Question: I'm getting the following error when trying to call '.create()' on a model from a Sails.js controller.

'''
module.exports = {
connection: 'mainDatabase',
tableName: 'TemperatureReading',
attributes: {
id: {
columnName: 'id',
type: 'integer',
minLength: 1,
primaryKey: true,
unique: true
},
deviceId: {
columnName: 'deviceId',
type: 'integer',
minLength: 1,
},
temperatureReading: {
columnName: 'temperatureReading',
type: 'string',
max: 150,
required: true
},
dateRecorded: {
columnName: 'dateRecorded',
type: 'string',
},
}
};
'''
'''
module.exports.routes = {
'get /enterSensorReading': 'MainController.getSensorReading'
};
'''
'''
getSensorReading: function (request, response) {
var temperatureReading = request.param('temperatureReading');
var date = new Date();
var dateRecorded = date.getDate() + "/"
+ (date.getMonth()+1) + "/"
+ date.getFullYear() + " "
+ date.getHours() + ":"
+ date.getMinutes() + ":"
+ date.getSeconds();
console.log(temperatureReading);
TemperatureReading.create({temperatureReading: temperatureReading, dateRecorded: dateRecorded}).exec(function(err, createdReading) {
if(err) {
response.send(err);
} else {
console.log('Created reading');
}
});
}
'''
'''
module.exports.connections = {
mainDatabase: {
adapter: 'sails-mysql',
host: '127.0.0.1',
port: 3306,
user: 'myUser',
password: 'myPW',
database: 'MAIN'
}
};
'''
'''
TemperatureReading
------------------
id int(5) PK
deviceId int(5)
temperatureReading varchar(255)
date varchar(255)
'''
Any ideas as to what is going wrong?
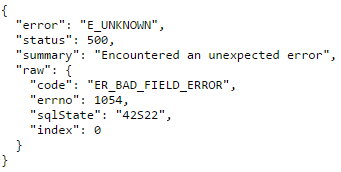
Answer: The database structure should be something like this:
'''
mysql> describe TemperatureReading;
+--------------------+--------------+------+-----+---------+----------------+
| Field | Type | Null | Key | Default | Extra |
+--------------------+--------------+------+-----+---------+----------------+
| id | int(11) | NO | PRI | NULL | auto_increment |
| deviceId | int(11) | YES | | NULL | |
| temperatureReading | varchar(255) | YES | | NULL | |
| dateRecorded | varchar(255) | YES | | NULL | |
| createdAt | datetime | YES | | NULL | |
| updatedAt | datetime | YES | | NULL | |
+--------------------+--------------+------+-----+---------+----------------+
6 rows in set (0.00 sec)
'''
It should be and not just
If its a new app and you are creating the table from scratch, use add '"migrate": "drop"' in your model. This will automatically create the table for you. Make sure to remove this line next time you lift the server. If this does not solve the problem, then I don't see any issue with the code. I tested and it worked perfectly on my system. It might be possible that something messed up with your sails-mysql adapter. If fixing your database structure does not solve the problem, try this
'''
npm uninstall sails-mysql
npm cache clear
npm install sails-mysql
'''
Even more rigorous way would be:
'''
rm -Rf node_modules
npm cache clear
npm install
'''
Let me know if this solves the problem you are facing